Field crop: tomato
Growth stage: 1
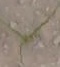
Species: cyperus